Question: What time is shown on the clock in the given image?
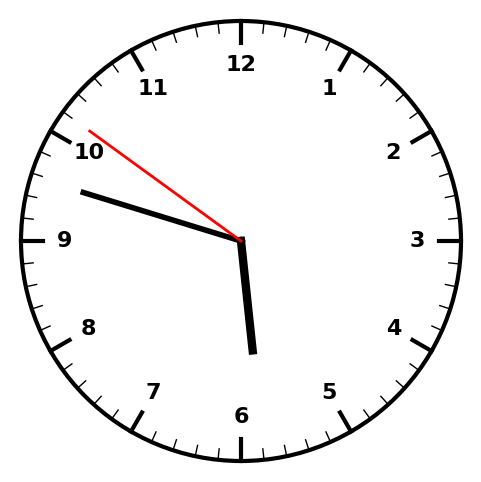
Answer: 05:47:51